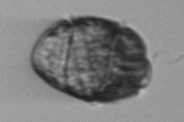
Label: Margalefidinium